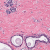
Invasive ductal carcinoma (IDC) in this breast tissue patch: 0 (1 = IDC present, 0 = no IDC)